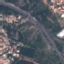
Land use / land cover: Highway